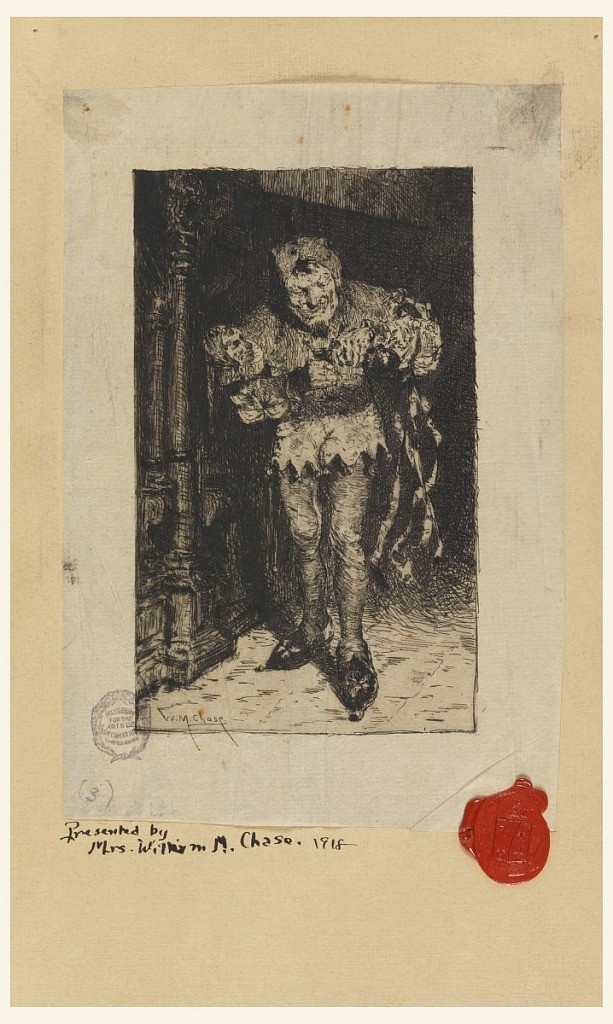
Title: Keying Up: The Court Jester
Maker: William Merritt Chase, American, 1849–1916
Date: ca. 1875
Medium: Etching on Japanese paper mounted on brown laid paper
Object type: Print
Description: A bearded male figure is dressed as a jester.